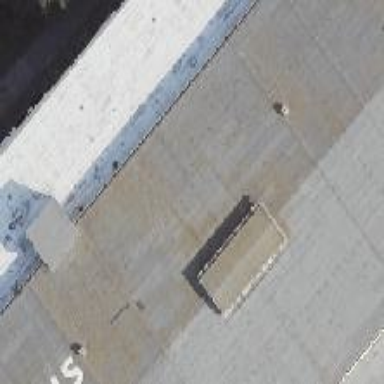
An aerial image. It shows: Part of building used as television studio.